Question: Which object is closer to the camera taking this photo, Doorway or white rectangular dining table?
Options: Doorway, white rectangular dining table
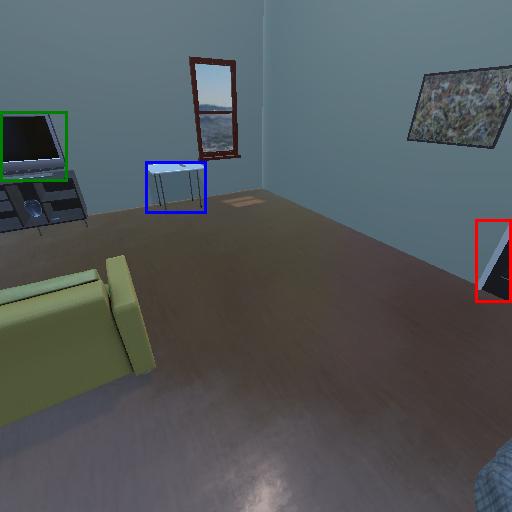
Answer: Doorway